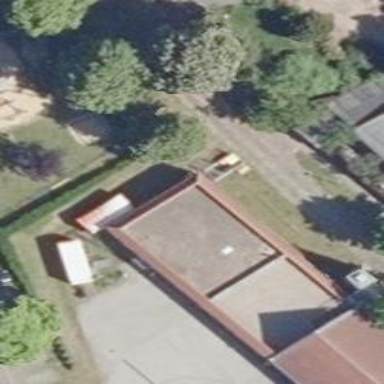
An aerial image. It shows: Ambulance station for emergencies.